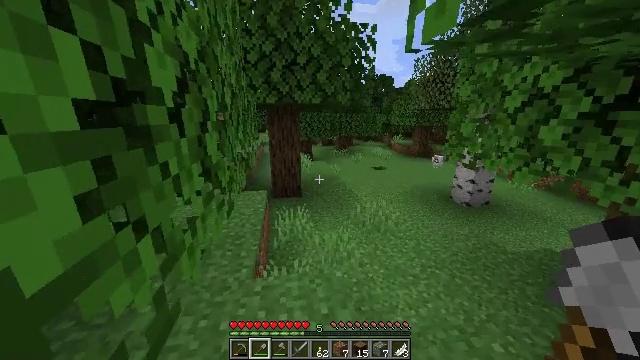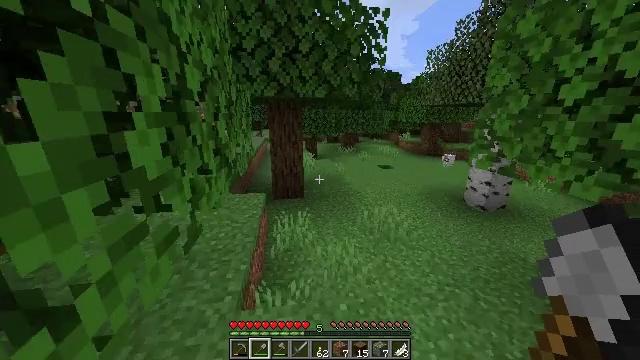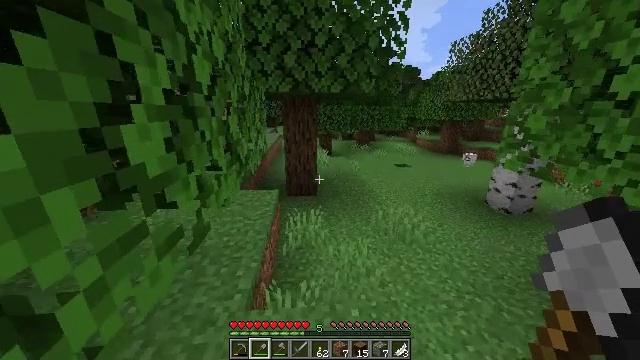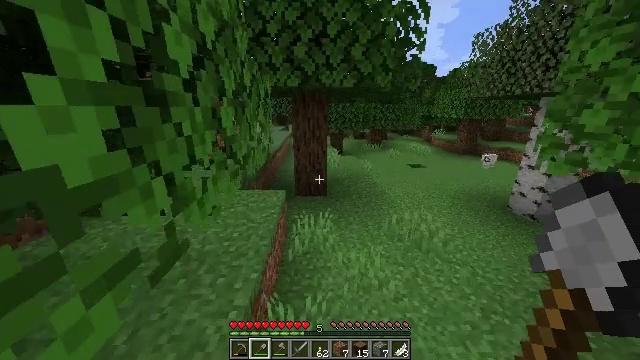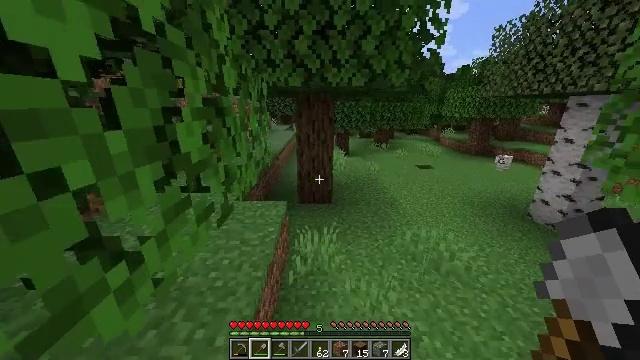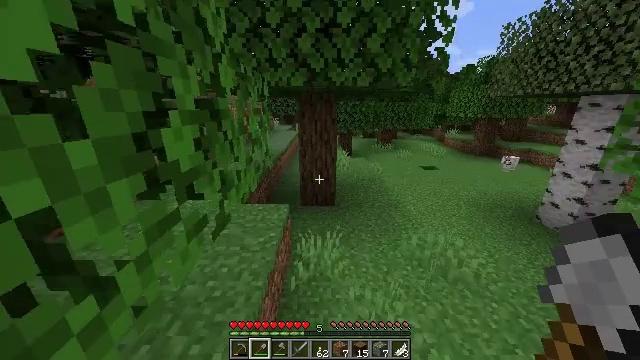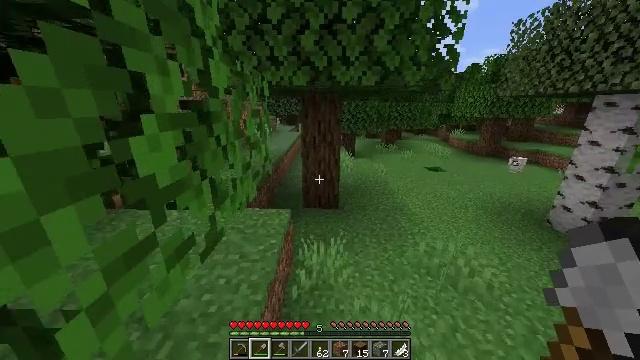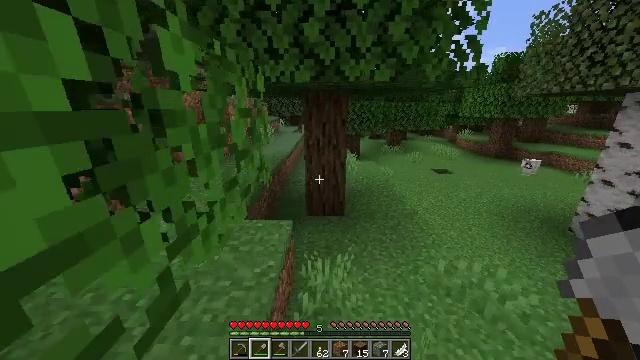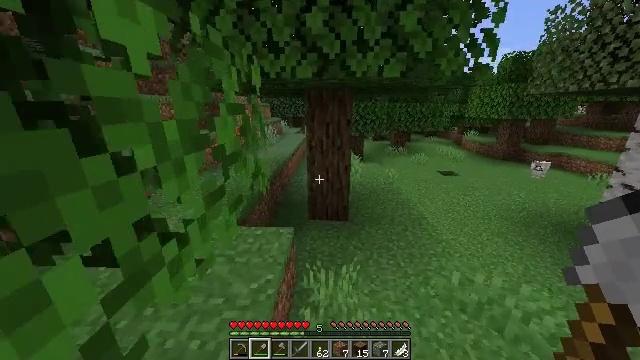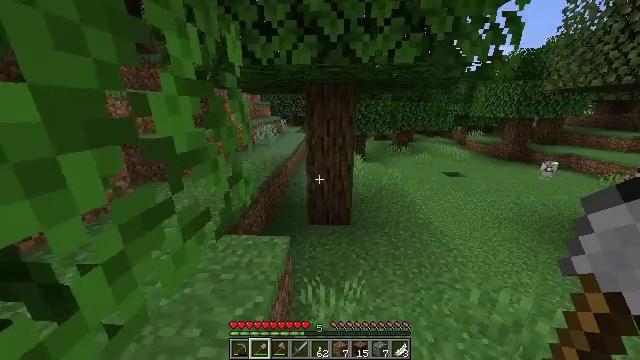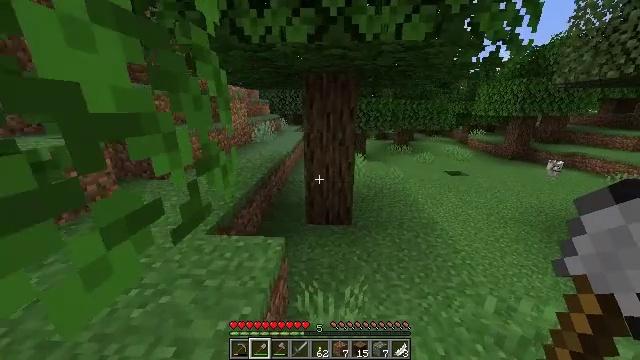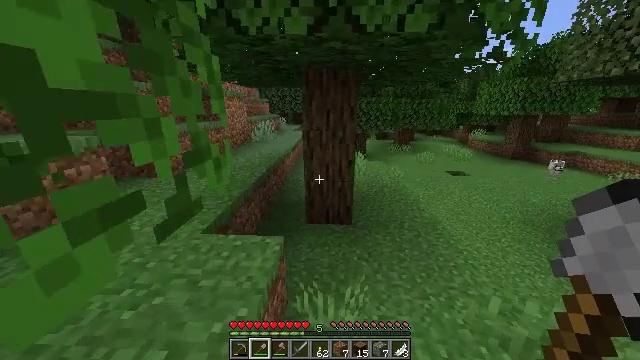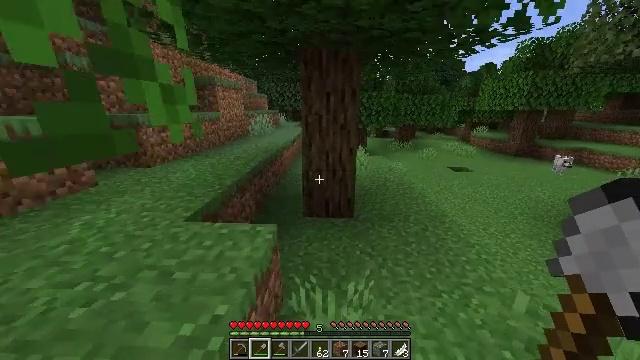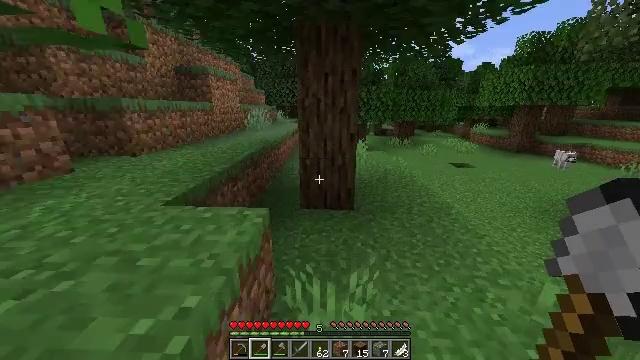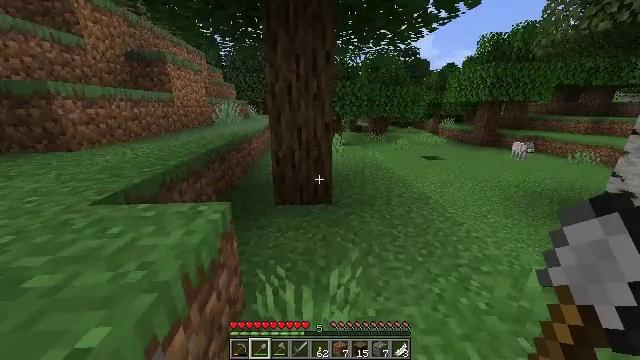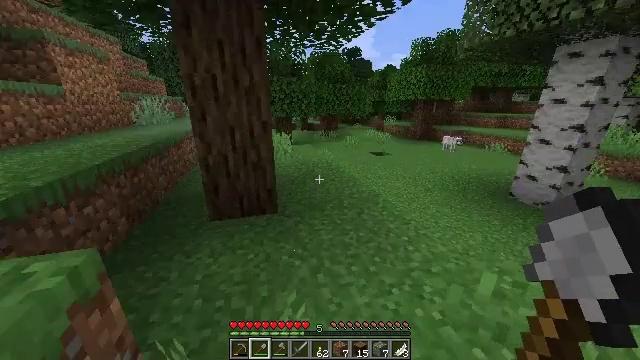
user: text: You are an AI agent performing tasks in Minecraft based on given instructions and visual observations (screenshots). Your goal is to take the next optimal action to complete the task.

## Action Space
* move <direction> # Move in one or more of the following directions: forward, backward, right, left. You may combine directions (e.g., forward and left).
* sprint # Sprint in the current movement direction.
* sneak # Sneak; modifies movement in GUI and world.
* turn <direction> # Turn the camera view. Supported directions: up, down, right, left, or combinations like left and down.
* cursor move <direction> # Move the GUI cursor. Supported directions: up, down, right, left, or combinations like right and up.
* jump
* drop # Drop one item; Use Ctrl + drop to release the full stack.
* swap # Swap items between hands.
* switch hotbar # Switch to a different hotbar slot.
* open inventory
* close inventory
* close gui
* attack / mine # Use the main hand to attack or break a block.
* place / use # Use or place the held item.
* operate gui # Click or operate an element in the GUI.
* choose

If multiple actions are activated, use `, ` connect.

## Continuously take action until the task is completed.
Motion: motion action
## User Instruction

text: Destroy the spruce leaves to get sticks and saplings.
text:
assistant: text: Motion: move forward, sprint, turn left and down
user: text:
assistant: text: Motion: move forward, sprint, turn left
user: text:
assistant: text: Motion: move forward, sprint, turn left
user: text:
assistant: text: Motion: move forward, sprint, turn left
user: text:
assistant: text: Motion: move forward, sprint
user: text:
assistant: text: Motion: move forward, sprint
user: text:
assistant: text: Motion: move forward, sprint
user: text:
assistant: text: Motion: move forward, sprint
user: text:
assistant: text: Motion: move forward, sprint
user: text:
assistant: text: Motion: move forward, sprint
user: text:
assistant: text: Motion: move forward, sprint
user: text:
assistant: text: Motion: move forward, sprint
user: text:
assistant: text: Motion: move forward and move right, sprint
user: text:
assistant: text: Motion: move forward and move right, sprint, turn right
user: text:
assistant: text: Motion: move forward and move right, sprint, turn right
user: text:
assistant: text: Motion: move forward and move right, sprint, turn right
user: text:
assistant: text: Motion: move forward and move right, sprint, turn right
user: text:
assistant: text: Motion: move forward, sprint
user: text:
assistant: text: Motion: move forward, sprint
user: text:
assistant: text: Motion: move forward, sprint
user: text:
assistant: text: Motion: move forward, sprint
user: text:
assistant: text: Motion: move forward, sprint
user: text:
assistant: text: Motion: move forward, sprint
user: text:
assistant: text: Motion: move forward, sprint
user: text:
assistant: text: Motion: move forward, sprint
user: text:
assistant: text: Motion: move forward, sprint
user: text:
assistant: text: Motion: move forward, sprint
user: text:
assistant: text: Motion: move forward, sprint, turn right
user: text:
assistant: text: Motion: move forward, sprint
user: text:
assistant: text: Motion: move forward, sprint